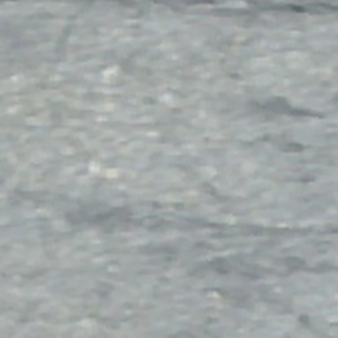
Label: other